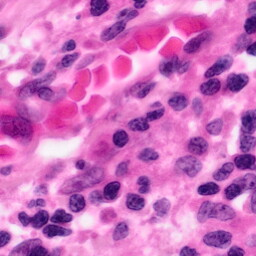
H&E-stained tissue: Pancreatic